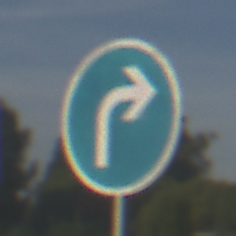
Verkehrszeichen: VorgeschriebeneFahrtrichtungRechts
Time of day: SunriseSunset
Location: Outdoor (Suburban)
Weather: PartlyCloudy
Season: NotSpecified
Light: Natural